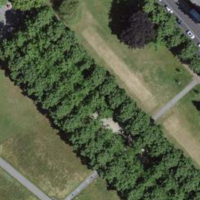
EUNIS habitat code: 53
Species observed at this site:
Bellis perennis
Echium vulgare
Veronica persica